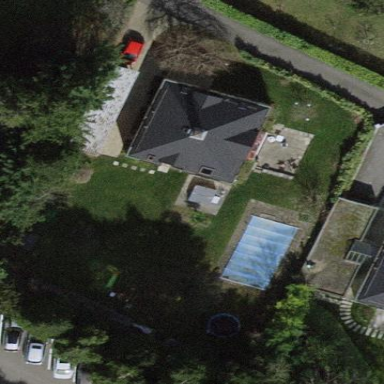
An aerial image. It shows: Garden surrounded by fence.